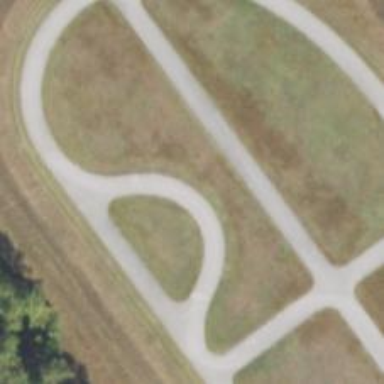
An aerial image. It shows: Raceway road.